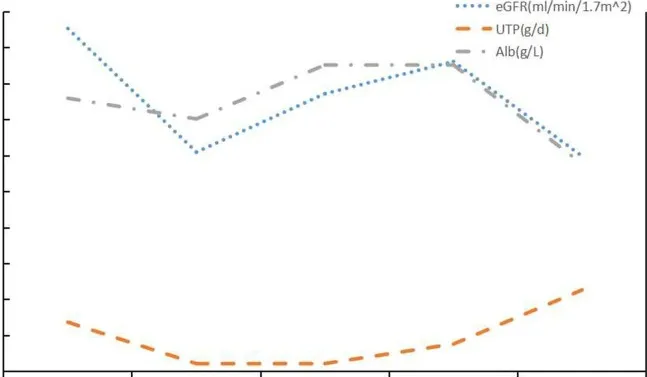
Clinical course of Case 2. After treatment with lenalidomide, the renal impairment and proteinuria caused by LCDD was aggravting. BCD: bortezomib (2 mg, once weekly), cyclophosphamide (200 mg, once weekly), and dexamethasone (20 mg, once weekly); Rd: lenalidomide (25 mg daily, on Days 1 through 21 of each 28-day cycle) and dexamethasone (20 mg once weekly).
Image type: pathology (h&e)